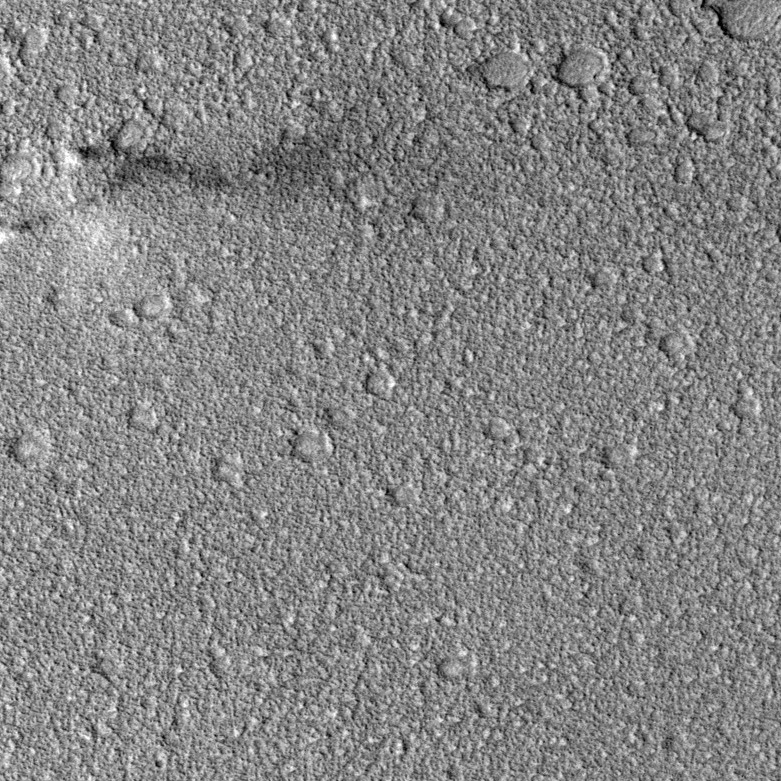
Label: dustdevil, dustdevil